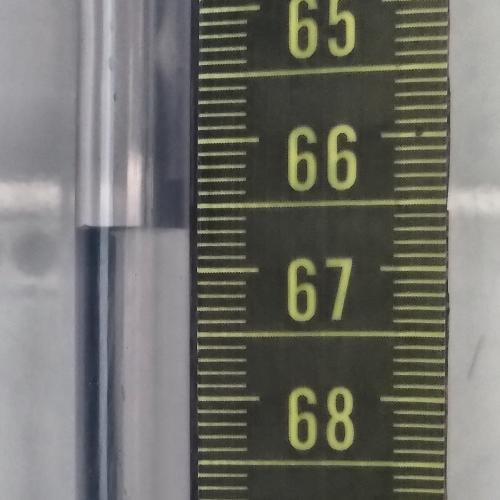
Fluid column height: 66.7 cm